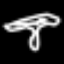
Label: mushroom